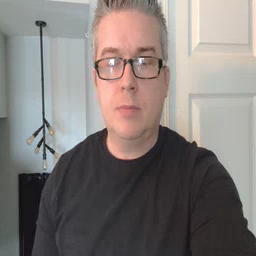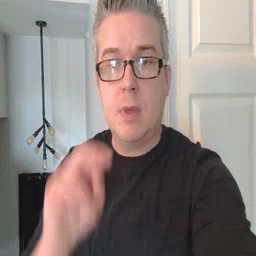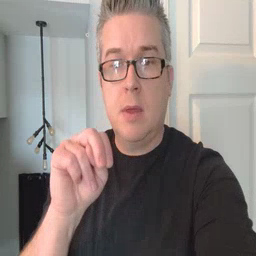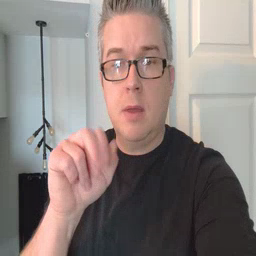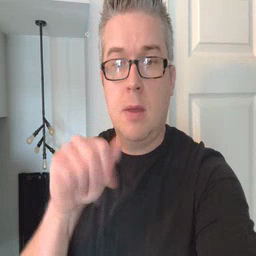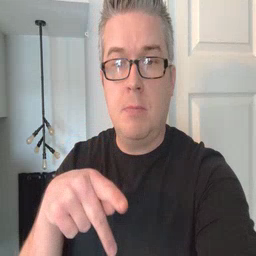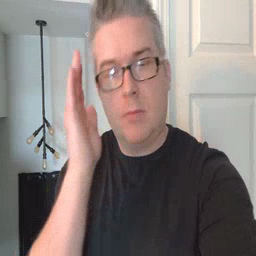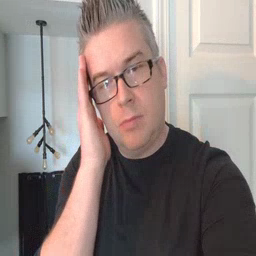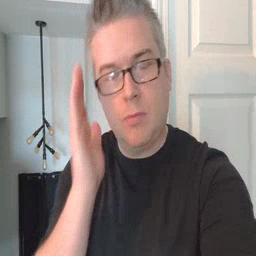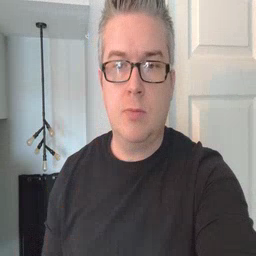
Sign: nap